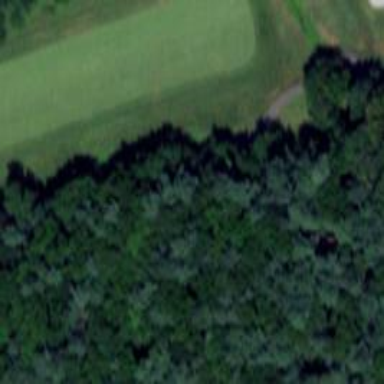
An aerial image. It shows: Path for both road and golf.